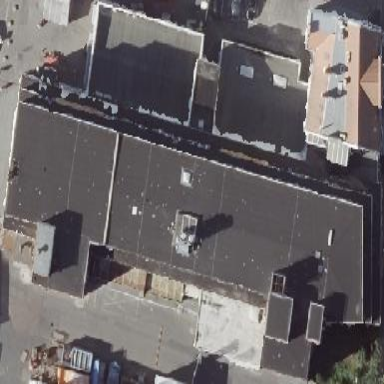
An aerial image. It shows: Industrial building with flat roof. The building houses furniture shop.